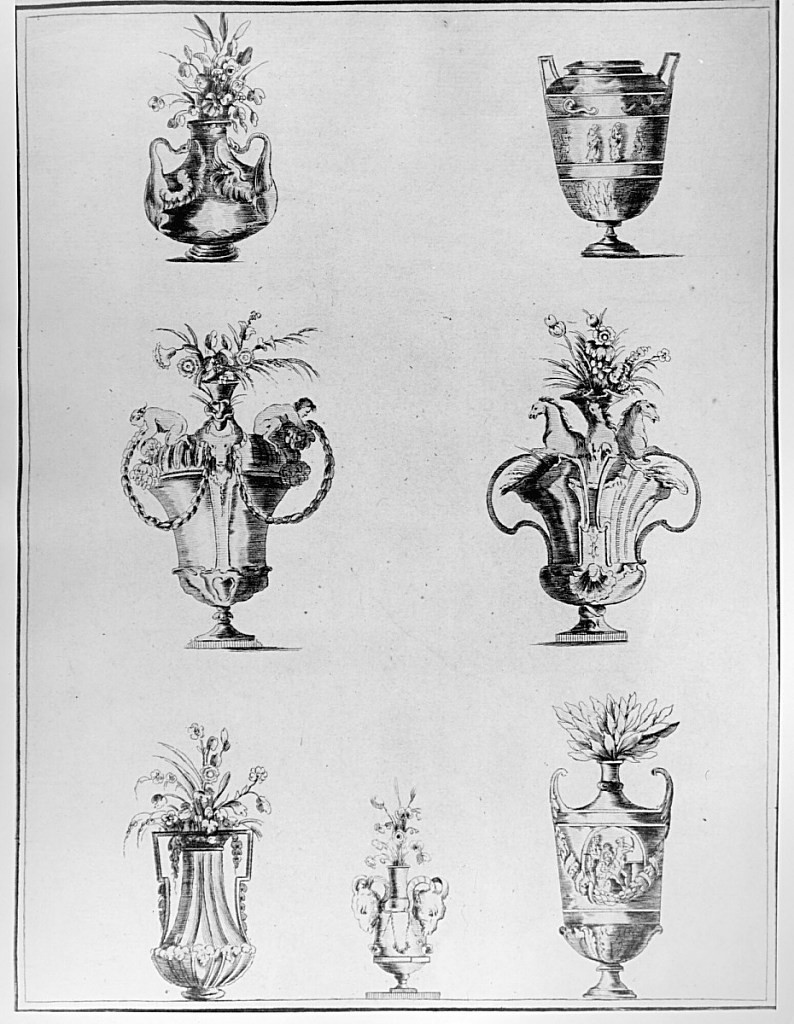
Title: Print
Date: c. 1770
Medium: Paper
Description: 1921-6-87: After ''Raccolta di vase''. Top row: After the sec...